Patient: sex M, age 62
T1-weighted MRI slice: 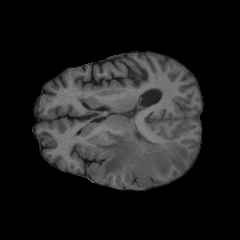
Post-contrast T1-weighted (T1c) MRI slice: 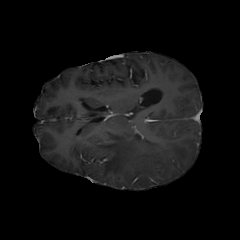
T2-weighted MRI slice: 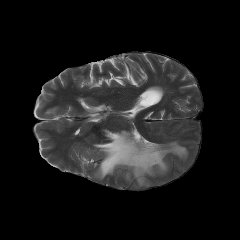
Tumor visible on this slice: yes
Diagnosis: Glioblastoma, IDH-wildtype
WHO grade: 4